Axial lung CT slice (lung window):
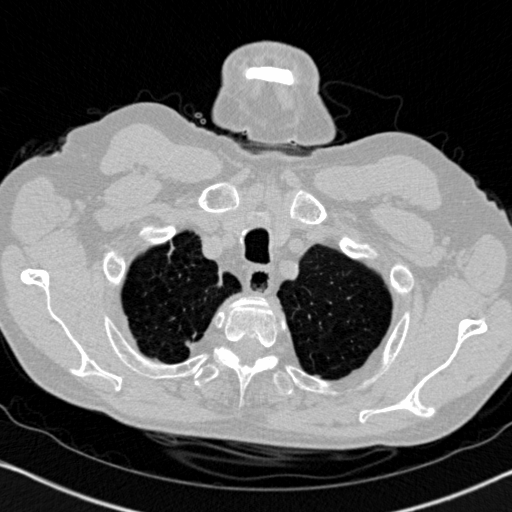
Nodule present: no